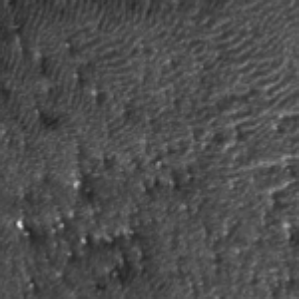
Label: frost